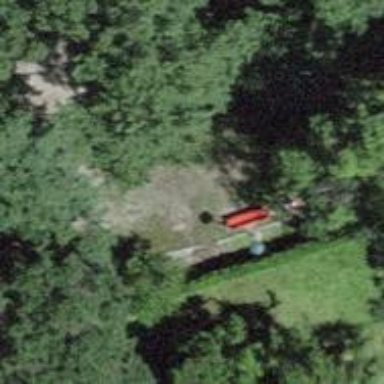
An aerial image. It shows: Red bench.